Question: I am load testing a registration form on my internal website and it has one field which must be unique (email address). I'm using JMeter (following <URL>. I have a HTTP Request under the Recording Controller in a Thread Group in my test plan.
How do I configure this HTTP Request to add a random number to my email address field (see screenshot)? My company's internal test email server will accept anything at its domain (so like testing347387438@my-internal-test-email-server.com). How can I configure JMeter to add a random number to the email address which should make it unique?

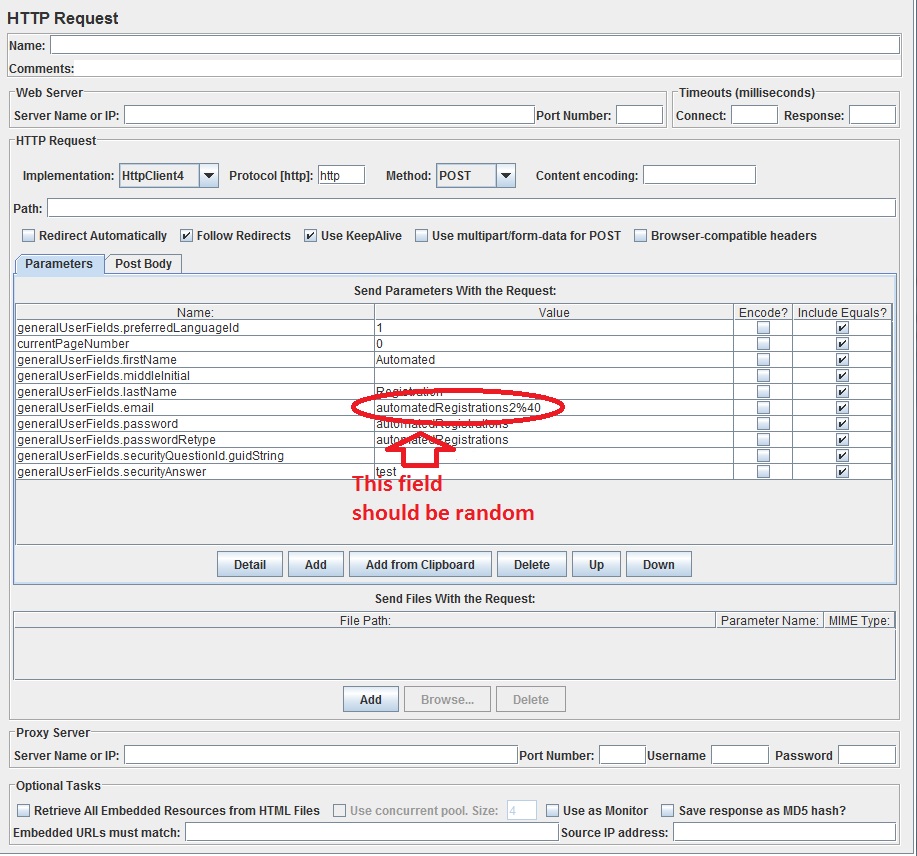
Answer: You can use <URL>.
So your email address will be like:
'''
testing${__Random(1,<PHONE>)}@my-internal-test-email-server.com
'''